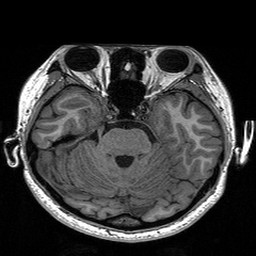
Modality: T1w
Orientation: coronal
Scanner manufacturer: siemens
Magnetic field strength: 3 T